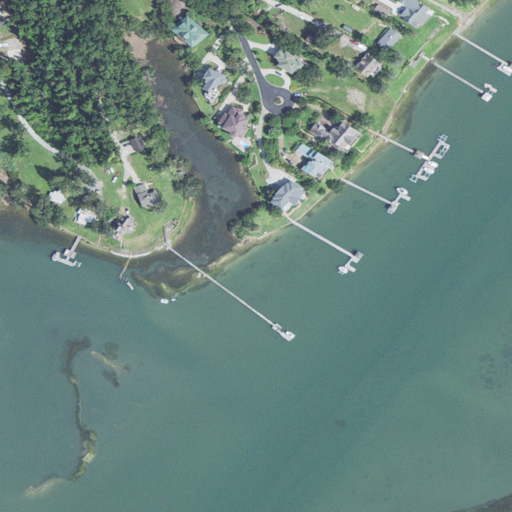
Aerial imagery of cape in North Carolina named Bald Eagle Point containing open water, herbaceous wetlands, low intensity development, evergreen forest, open development, shrub, woody wetlands, and medium intensity development